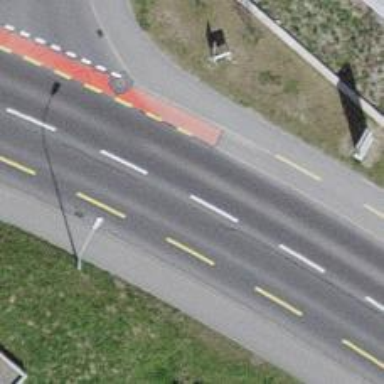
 both with separate sidewalks on both sides."